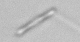
Label: Nanoneis